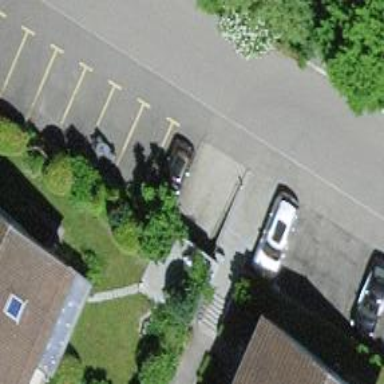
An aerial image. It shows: Group of garages.